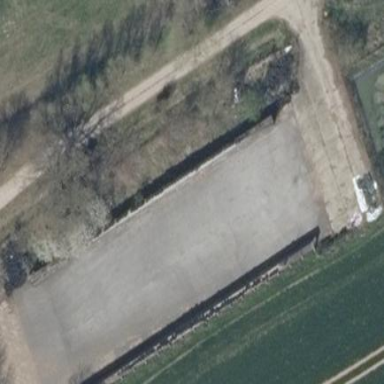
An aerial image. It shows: Farmyard area.